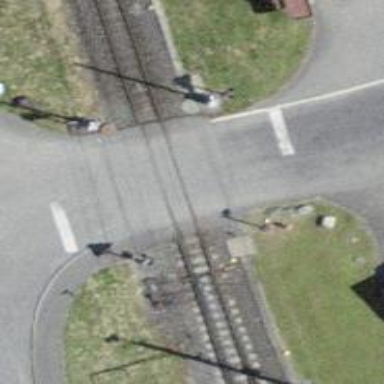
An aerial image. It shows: Railway level crossing.